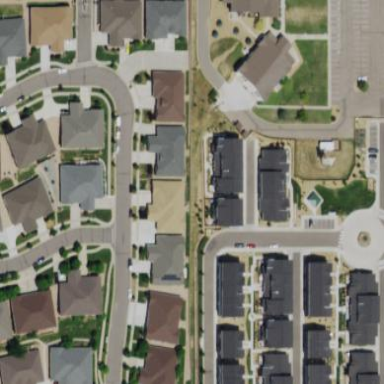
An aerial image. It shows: Condominium within residential area.